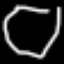
Label: octagon